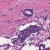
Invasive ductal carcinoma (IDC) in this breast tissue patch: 1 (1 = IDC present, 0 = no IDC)